Field crop: maize
Growth stage: 2
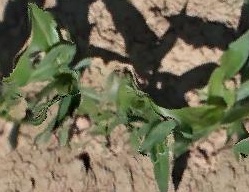
Species: maize